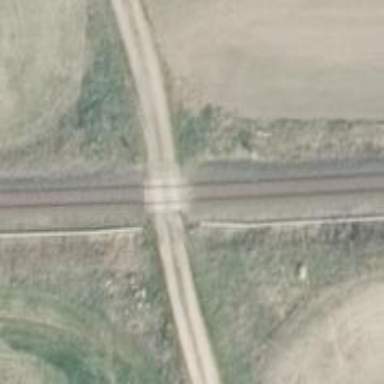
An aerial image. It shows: Railway milestone.